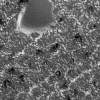
Atmospheric dust classification: not_dusty